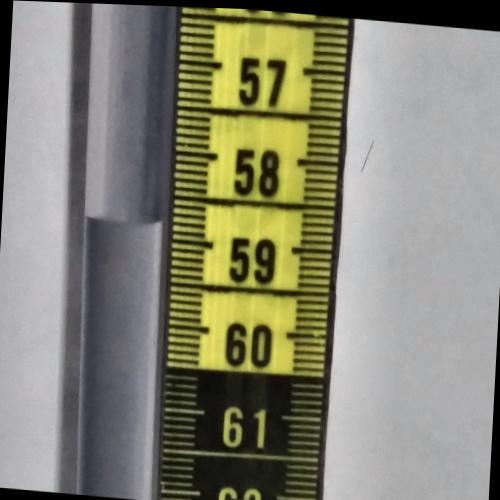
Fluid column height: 58.8 cm